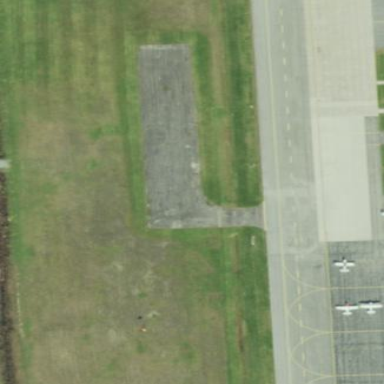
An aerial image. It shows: Apron at the airport.